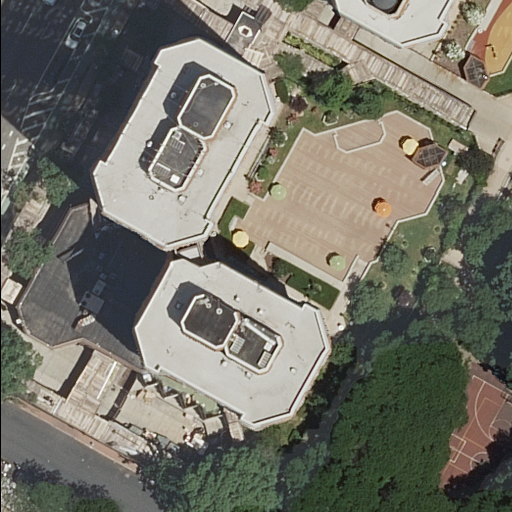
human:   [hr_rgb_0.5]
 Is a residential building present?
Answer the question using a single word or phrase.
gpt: yes

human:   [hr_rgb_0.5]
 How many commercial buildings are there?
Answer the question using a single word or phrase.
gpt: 0

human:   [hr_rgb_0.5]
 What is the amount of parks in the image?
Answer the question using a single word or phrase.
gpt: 1

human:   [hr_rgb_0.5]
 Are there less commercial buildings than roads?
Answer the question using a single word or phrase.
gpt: yes

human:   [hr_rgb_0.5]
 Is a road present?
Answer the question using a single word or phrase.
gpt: yes

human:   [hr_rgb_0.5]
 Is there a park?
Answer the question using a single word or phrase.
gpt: yes

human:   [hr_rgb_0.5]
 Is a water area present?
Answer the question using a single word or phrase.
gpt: no

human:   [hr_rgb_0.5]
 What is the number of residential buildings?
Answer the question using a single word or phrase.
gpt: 3

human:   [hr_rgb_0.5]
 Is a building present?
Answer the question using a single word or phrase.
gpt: yes

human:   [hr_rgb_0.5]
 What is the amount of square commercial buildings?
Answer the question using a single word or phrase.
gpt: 0

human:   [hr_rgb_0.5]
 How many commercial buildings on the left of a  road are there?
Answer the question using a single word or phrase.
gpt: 0

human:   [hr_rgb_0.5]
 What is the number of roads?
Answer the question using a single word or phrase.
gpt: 5

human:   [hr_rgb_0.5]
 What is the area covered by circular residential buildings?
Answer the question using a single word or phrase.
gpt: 0m2

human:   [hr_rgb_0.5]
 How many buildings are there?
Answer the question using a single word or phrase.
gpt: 3

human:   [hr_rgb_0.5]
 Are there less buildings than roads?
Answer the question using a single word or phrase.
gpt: yes

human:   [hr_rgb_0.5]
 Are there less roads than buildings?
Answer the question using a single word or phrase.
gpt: no

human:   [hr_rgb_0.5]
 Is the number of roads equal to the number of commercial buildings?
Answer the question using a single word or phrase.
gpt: no

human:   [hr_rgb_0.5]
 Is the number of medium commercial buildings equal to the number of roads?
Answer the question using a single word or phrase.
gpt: no

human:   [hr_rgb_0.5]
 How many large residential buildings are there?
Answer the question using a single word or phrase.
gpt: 3

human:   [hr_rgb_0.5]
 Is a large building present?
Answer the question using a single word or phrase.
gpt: yes

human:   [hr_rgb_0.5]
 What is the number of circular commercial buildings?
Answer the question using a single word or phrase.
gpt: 0

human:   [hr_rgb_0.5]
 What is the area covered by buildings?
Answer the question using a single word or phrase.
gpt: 3086m2

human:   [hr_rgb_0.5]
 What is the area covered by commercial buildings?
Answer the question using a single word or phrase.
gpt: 0m2

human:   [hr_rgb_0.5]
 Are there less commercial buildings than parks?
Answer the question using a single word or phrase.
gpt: yes

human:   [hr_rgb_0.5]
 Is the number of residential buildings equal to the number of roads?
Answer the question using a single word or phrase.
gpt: no

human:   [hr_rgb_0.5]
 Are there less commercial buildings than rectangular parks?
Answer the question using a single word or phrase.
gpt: yes

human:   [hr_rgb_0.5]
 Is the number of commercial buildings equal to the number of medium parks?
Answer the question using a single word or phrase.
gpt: yes

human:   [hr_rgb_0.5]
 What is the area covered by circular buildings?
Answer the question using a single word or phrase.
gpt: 0m2

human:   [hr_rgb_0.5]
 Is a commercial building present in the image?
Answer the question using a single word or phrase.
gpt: no

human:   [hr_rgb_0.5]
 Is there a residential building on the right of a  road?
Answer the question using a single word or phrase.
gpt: yes

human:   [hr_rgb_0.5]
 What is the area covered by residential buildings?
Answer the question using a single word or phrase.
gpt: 3086m2

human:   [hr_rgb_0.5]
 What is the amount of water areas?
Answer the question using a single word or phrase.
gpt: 0

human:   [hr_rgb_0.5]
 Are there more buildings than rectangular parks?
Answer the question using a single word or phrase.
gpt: yes

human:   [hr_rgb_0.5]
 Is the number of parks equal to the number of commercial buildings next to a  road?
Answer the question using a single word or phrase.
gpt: no

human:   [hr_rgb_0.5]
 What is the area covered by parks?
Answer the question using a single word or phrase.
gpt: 881m2

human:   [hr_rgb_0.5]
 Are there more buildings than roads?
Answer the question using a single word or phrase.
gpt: no

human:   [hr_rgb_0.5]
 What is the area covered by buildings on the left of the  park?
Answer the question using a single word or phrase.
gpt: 3086m2

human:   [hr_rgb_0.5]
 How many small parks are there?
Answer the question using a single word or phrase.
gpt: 0

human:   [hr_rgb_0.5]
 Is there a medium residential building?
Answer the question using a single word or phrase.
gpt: no

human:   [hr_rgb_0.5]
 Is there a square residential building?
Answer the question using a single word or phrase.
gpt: no

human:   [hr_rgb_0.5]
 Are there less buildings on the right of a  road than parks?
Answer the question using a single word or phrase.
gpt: no

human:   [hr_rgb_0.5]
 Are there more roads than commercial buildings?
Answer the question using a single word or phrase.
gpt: yes

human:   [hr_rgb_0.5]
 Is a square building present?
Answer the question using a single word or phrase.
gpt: no

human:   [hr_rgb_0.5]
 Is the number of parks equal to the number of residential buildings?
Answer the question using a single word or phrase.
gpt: no

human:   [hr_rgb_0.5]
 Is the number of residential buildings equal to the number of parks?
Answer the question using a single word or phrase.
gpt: no

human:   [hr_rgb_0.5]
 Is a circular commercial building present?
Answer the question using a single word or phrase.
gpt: no

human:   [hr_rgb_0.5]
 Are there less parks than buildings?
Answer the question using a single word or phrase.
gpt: yes

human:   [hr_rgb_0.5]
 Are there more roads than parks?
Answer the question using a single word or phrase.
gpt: yes

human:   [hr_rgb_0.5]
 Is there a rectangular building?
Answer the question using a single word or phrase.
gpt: no

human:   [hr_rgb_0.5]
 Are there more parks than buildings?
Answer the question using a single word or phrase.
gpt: no

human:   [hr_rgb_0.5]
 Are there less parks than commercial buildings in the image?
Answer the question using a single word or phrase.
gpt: no

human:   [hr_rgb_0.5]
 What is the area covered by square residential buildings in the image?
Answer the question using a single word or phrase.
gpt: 0m2

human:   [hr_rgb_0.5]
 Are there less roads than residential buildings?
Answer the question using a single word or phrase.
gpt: no

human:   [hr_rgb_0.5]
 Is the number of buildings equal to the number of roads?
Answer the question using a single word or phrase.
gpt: no

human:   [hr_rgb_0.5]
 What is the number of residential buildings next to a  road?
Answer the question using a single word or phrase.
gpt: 3

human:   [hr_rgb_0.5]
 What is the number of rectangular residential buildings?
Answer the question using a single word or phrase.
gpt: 0

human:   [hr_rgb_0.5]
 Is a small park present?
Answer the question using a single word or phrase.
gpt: no

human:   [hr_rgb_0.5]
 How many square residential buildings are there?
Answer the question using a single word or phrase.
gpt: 0

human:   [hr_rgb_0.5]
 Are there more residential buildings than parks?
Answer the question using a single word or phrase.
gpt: yes

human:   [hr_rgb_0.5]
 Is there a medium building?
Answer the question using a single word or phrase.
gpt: no

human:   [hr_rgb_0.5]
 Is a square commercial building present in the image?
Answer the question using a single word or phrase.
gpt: no

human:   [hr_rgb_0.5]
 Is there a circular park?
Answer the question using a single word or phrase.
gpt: no

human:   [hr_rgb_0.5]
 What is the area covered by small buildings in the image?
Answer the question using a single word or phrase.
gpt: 0m2

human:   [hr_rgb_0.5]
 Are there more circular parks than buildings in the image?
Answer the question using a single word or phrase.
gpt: no